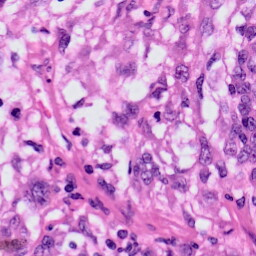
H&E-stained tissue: Skin